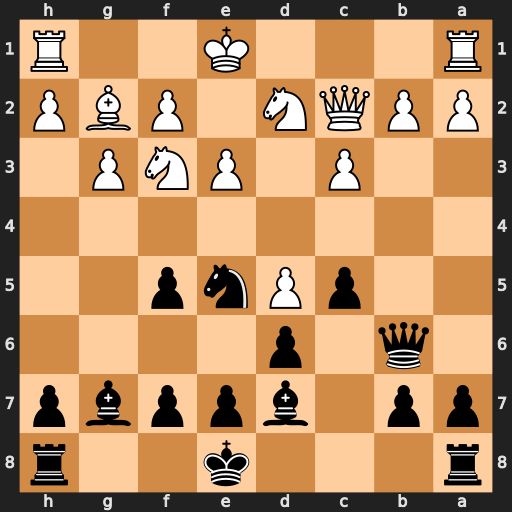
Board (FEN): r3k2r/pp1bppbp/1q1p4/2pPnp2/8/2P1PNP1/PPQN1PBP/R3K2R
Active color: b
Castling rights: KQkq
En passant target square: -
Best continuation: Qxb2 Qxb2 Nd3+ Ke2 Nxb2